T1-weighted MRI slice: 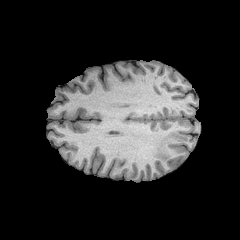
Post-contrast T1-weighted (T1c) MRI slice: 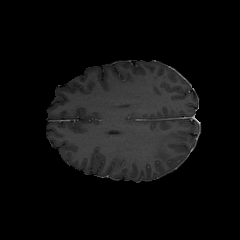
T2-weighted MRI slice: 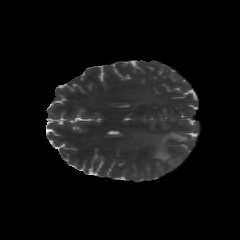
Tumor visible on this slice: yes